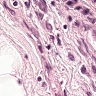
Metastatic tissue present: no